Interaction volume radius: 5 \u00c5
Interaction volume height: 40 \u00c5
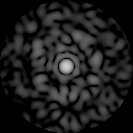
Disorder parameter: 0.8144